Aerial crown-view tile of a tropical tree (Barro Colorado Island, Panama), acquired 20250217:
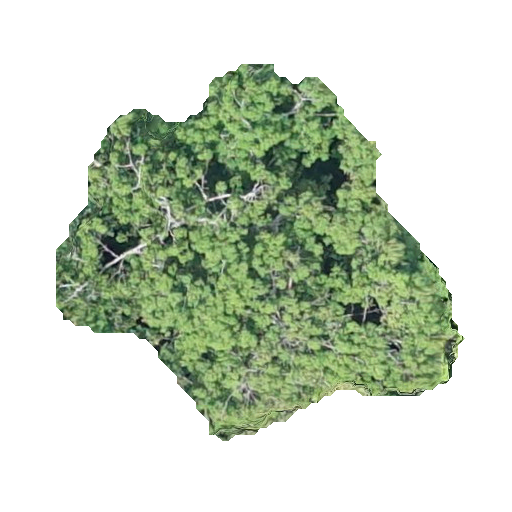
Species: Ceiba pentandra
GBIF accepted scientific name: Ceiba pentandra
Crown area: 142.16 m²